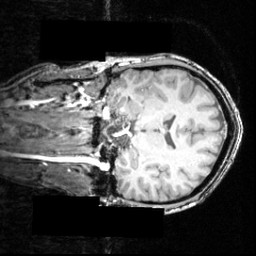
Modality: T1w
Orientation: coronal
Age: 24
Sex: male
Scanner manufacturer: siemens
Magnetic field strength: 3.951 T
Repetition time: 2.5 s
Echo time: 0.00393 s